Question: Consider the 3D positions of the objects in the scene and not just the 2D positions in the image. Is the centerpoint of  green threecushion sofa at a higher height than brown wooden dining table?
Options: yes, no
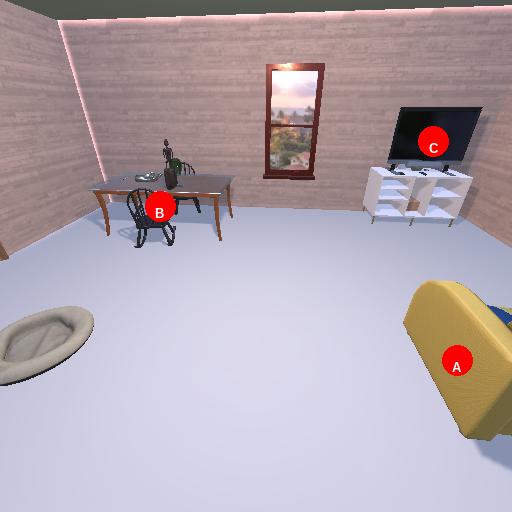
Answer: yes